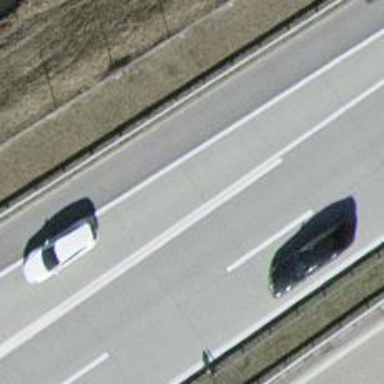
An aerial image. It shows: Asphalt motorway link.